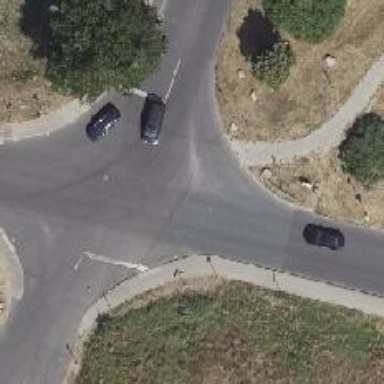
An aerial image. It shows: Unmarked crossing on the road.